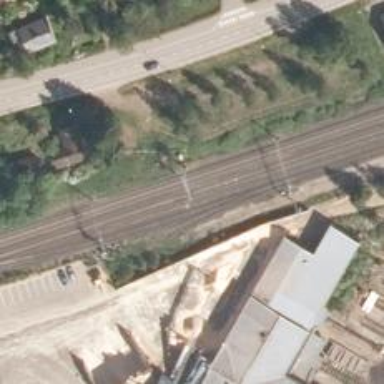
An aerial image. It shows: Railway track with continuous electrified contact lines.